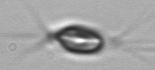
Label: Chrysochromulina